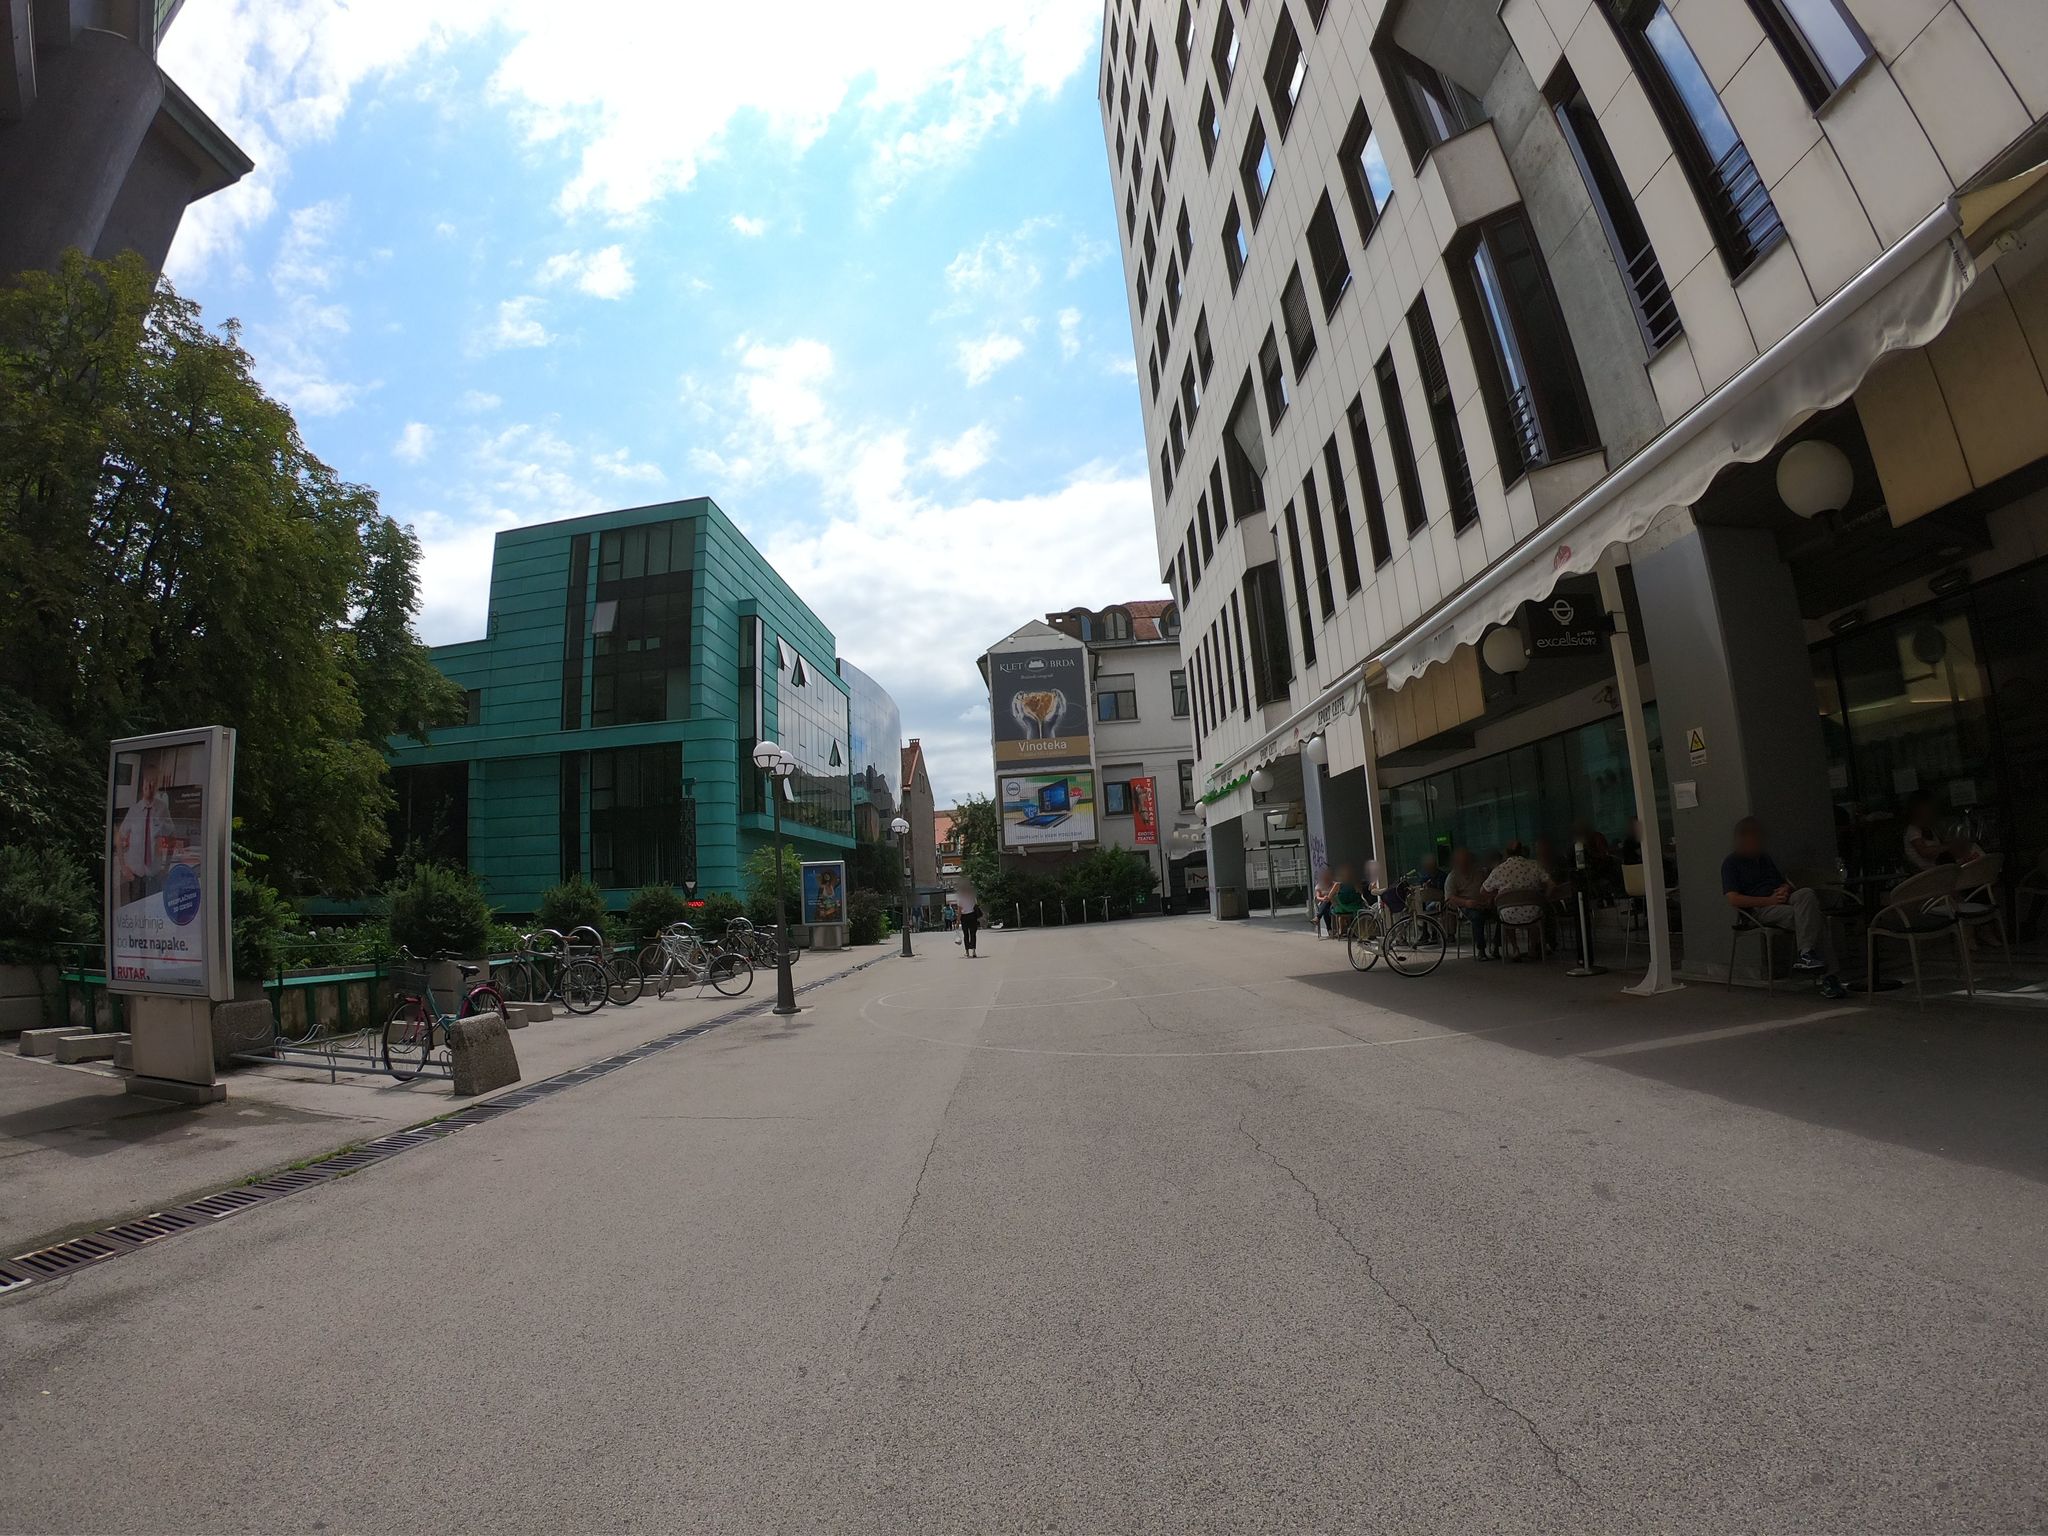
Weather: clear
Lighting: day
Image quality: good
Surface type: walking surface
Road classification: pedestrian, steps, path
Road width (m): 3.5
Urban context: urban centre
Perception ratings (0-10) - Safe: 7.03, Lively: 9.49, Beautiful: 9.08, Boring: 3.33, Depressing: 5.1, Wealthy: 7.41